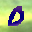
Label: 0